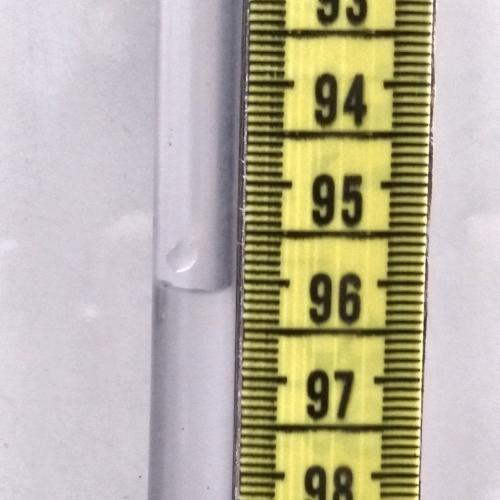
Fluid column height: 96.1 cm